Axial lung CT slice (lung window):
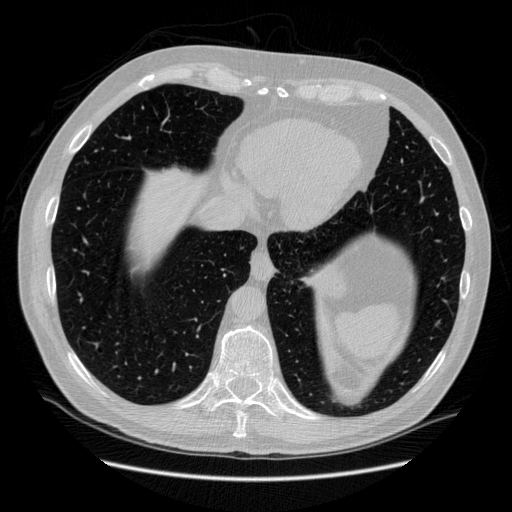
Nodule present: no